Question: I use jQuery UI 1.8.16 incl. the "smoothness" theme on a text input field. In FF FireBug, I can see all necessary dependencies for the slider appear:
- - - -
The theme is also loaded and all sources are checked. When inspecting the form field, the slider seems to be attached. But for some reason the slider doesn't appear as "slider".
---
including FireBug

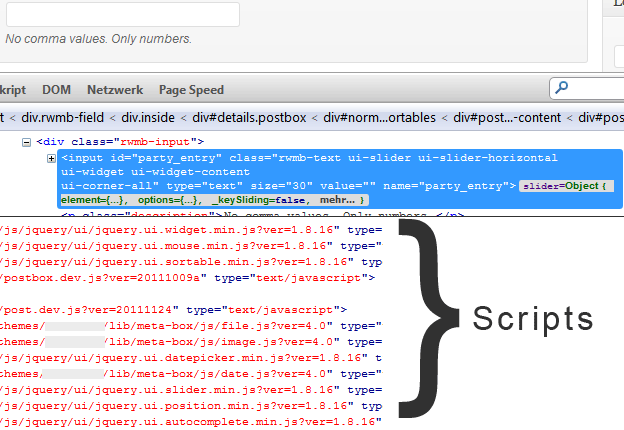
Answer: make sure the slider css is there. That would be the only thing i can think of. Maybe you didn't check the slider option when downloading the theme.
Some will work because there is ui-widget. So sometimes thats all it uses. For certain ones it has it's own, like slider.